Question: I have a webpage that shows a list of students being requested by teachers for tutoring. A student can only be listed requested once in reality but multiple teachers may accidentally request the same student unknowingly. Is there a way to highlight a student's name each time they are requested except for the first request? The highlighting will be used to signify to teachers that these requests are to be ignored. See attached picture for clarity.
[Screenshot of Webpage]

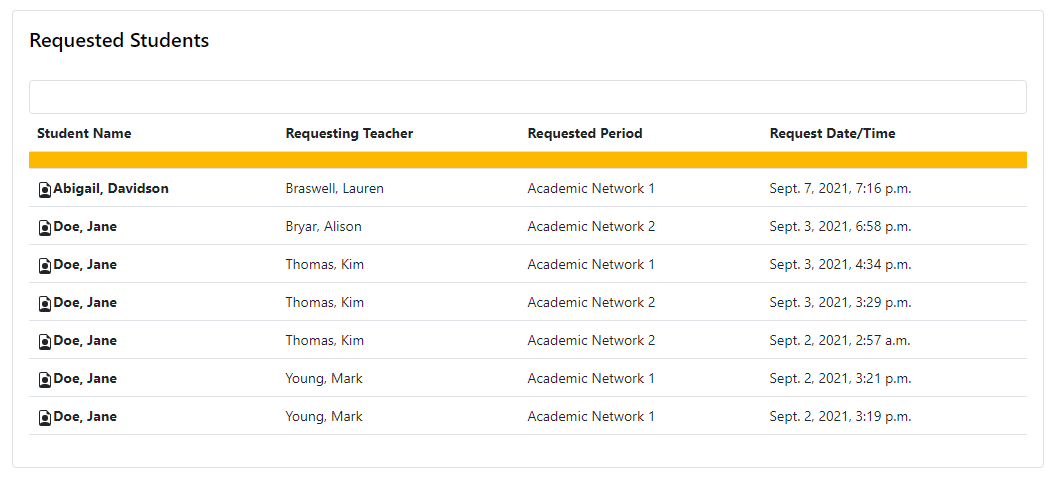
Answer: Since you tagged with a database, this is a database answer. You can use a window function to count how many times before the student was present in the current data set. If that is > 1, then you have a dup. How to turn the dup column into highlighting is almost certainly not a database question.
'''
select
"Student Name",
count(*) over (partition by "Student Name" order by "Request Date/Time") > 1 as dup,
...
'''